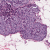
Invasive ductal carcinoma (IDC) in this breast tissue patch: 1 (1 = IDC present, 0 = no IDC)